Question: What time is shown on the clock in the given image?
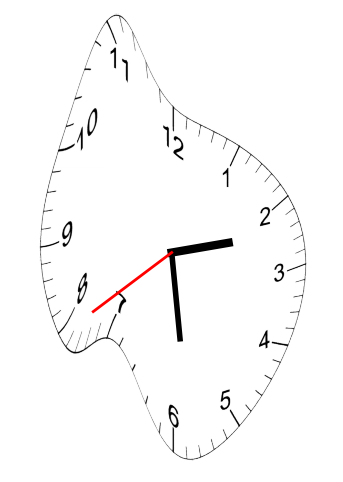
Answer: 02:28:39